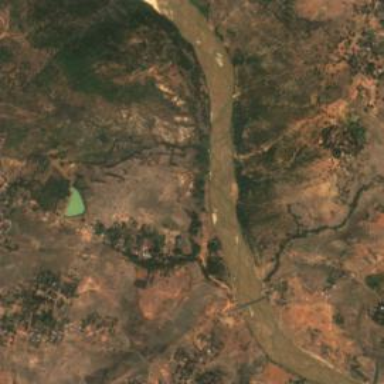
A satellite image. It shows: Beautiful view of river.